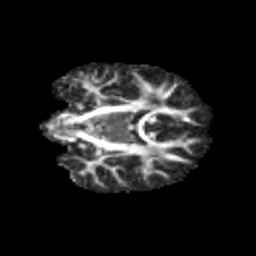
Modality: FA
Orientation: coronal
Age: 13
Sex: male
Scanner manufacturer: siemens
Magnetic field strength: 3 T
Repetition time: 3.8 s
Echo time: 0.07 s